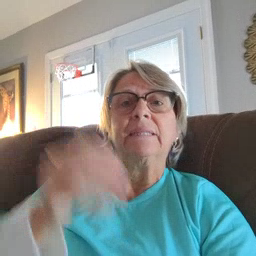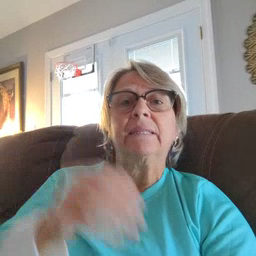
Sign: hat